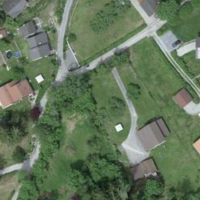
EUNIS habitat code: 43
Species observed at this site:
Cornus sanguinea